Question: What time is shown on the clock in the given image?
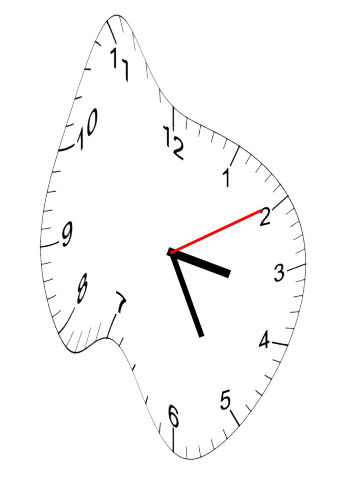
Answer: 03:25:10